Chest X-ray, PA view. Patient: 67 years old, sex F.
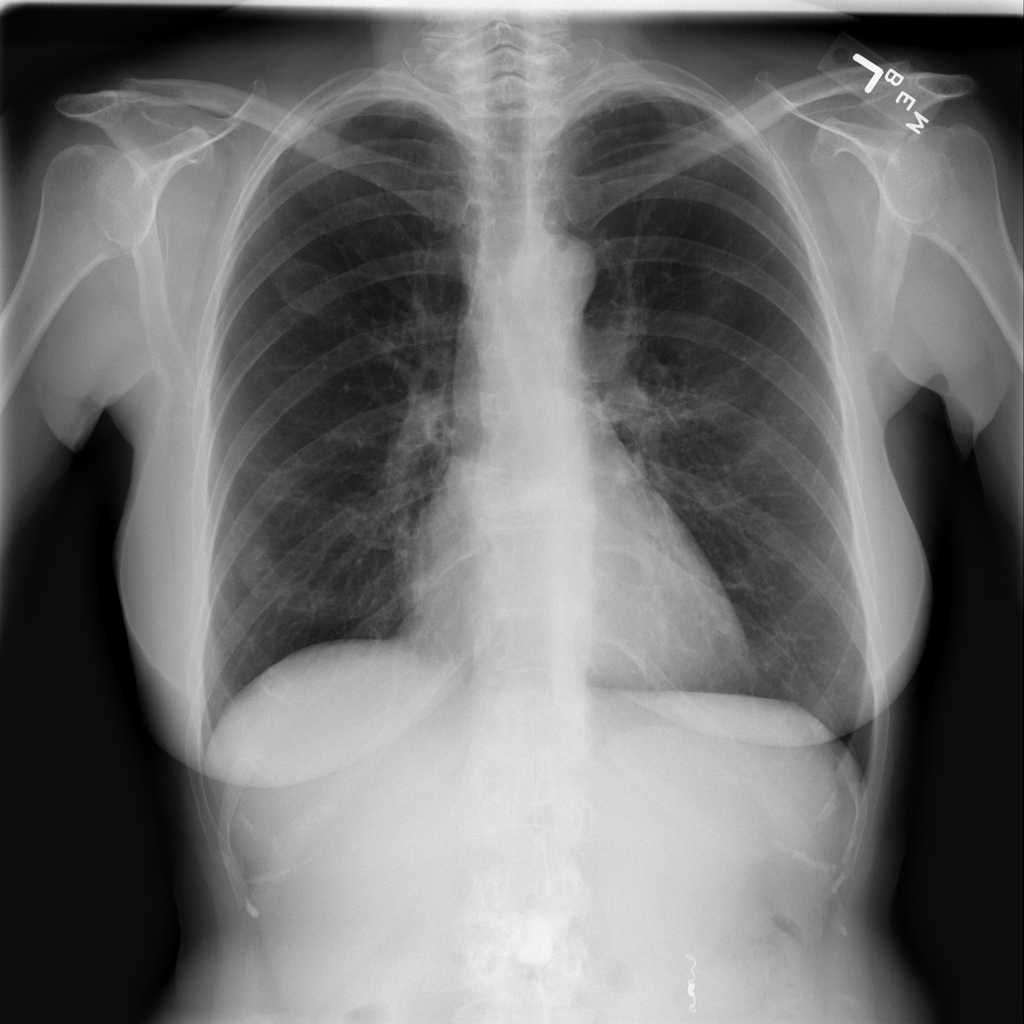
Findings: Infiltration